Field crop: tomato
Growth stage: 1
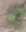
Species: solanum